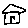
Label: house